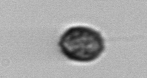
Label: Pseudochattonella_farcimen